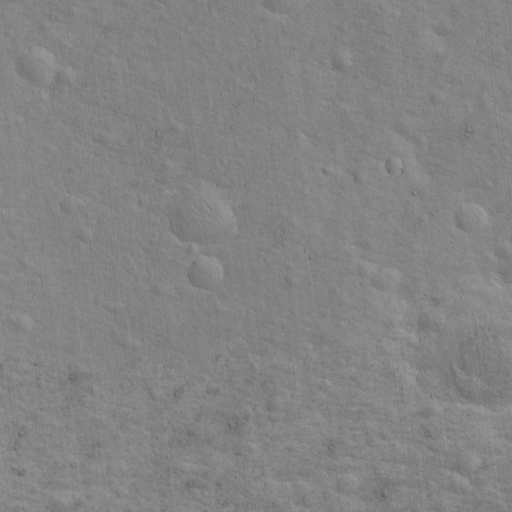
Classes present: Background